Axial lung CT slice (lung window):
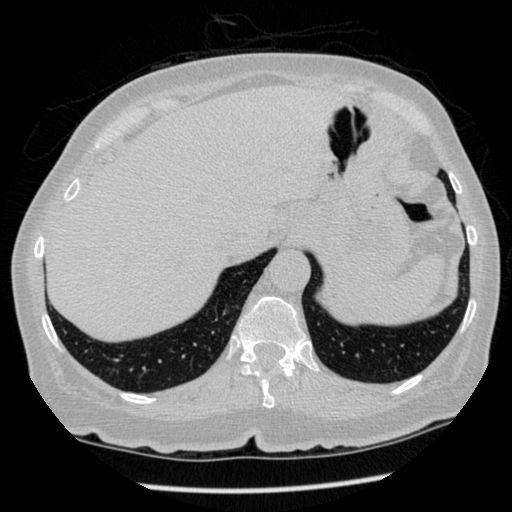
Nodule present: no